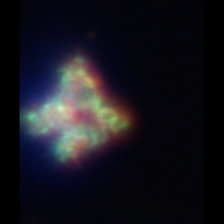
Taxon: Unknown_detritus
Group: Unknown